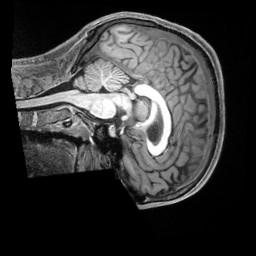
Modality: T1w
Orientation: sagittal
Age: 28
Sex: male
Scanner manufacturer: siemens
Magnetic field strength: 3 T
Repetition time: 2.3 s
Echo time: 0.00229 s